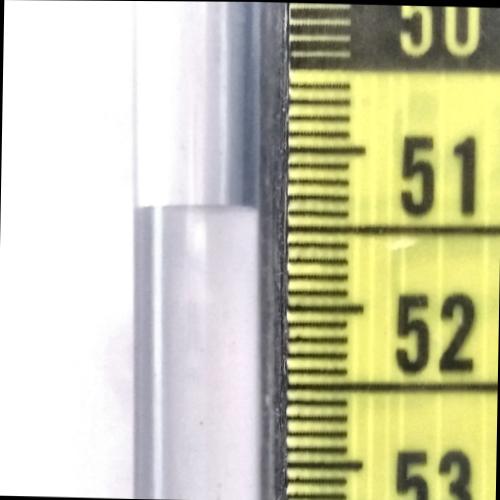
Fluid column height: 51.4 cm